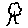
Label: tree